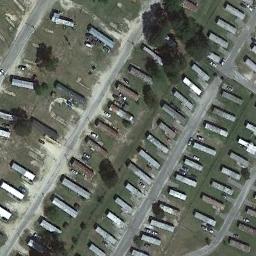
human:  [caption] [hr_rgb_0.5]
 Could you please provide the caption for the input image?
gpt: The mobile home park is on the grass next to the road .

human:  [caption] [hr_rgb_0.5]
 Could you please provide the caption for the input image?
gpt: The mobile home park has some mobile homes and trees on the grass .

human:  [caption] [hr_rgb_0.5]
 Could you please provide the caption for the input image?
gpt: There are lush trees and neat mobile homes on both sides of the road .

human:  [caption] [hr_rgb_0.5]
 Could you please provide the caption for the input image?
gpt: There are many gray buildings on green lawns in the mobile home park .

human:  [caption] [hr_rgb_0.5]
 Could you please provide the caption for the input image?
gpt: Many buildings of different shapes and sizes are in mobile home parks .